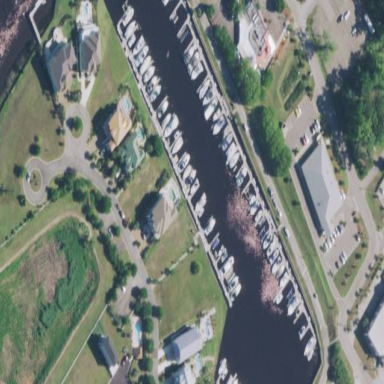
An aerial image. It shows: Dock located along the waterway.